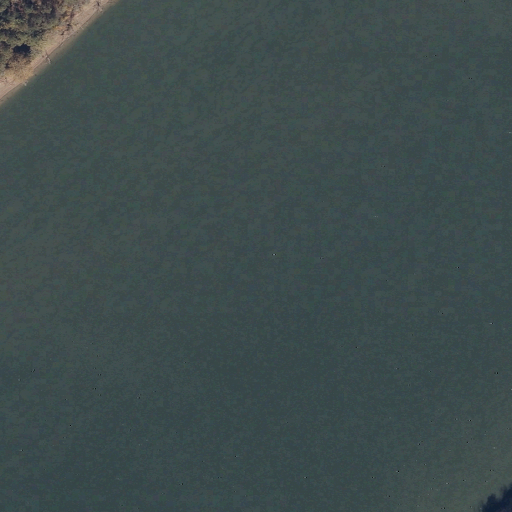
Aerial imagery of bar in Alabama named Triana Bar (historical) containing open water, evergreen forest, and mixed forest